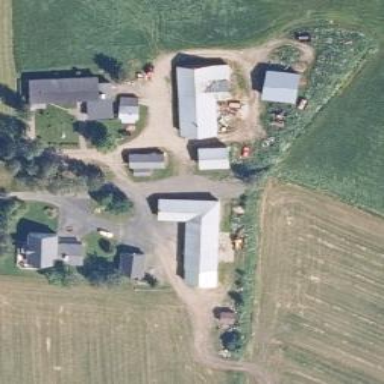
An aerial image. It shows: Farmyard area.